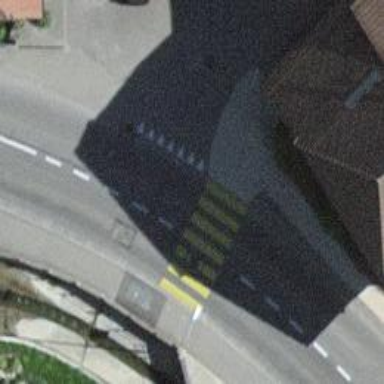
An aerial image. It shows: Marked crossing with zebra stripes on the road.